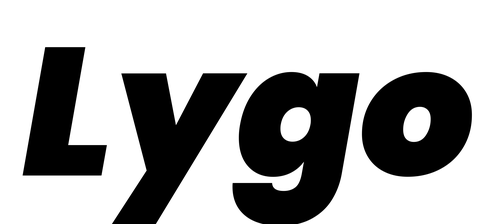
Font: Poppins-BlackItalic